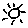
Label: sun